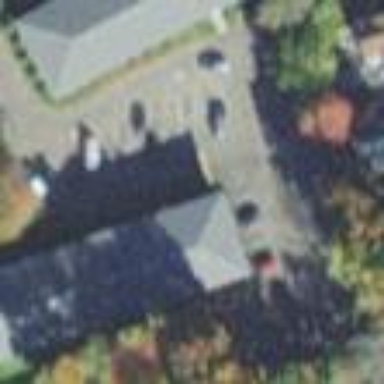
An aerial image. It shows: Parking area.